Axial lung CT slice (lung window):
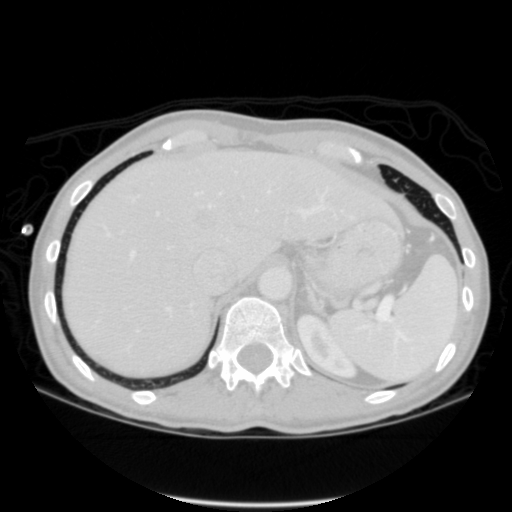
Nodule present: no